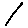
Label: line